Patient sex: M
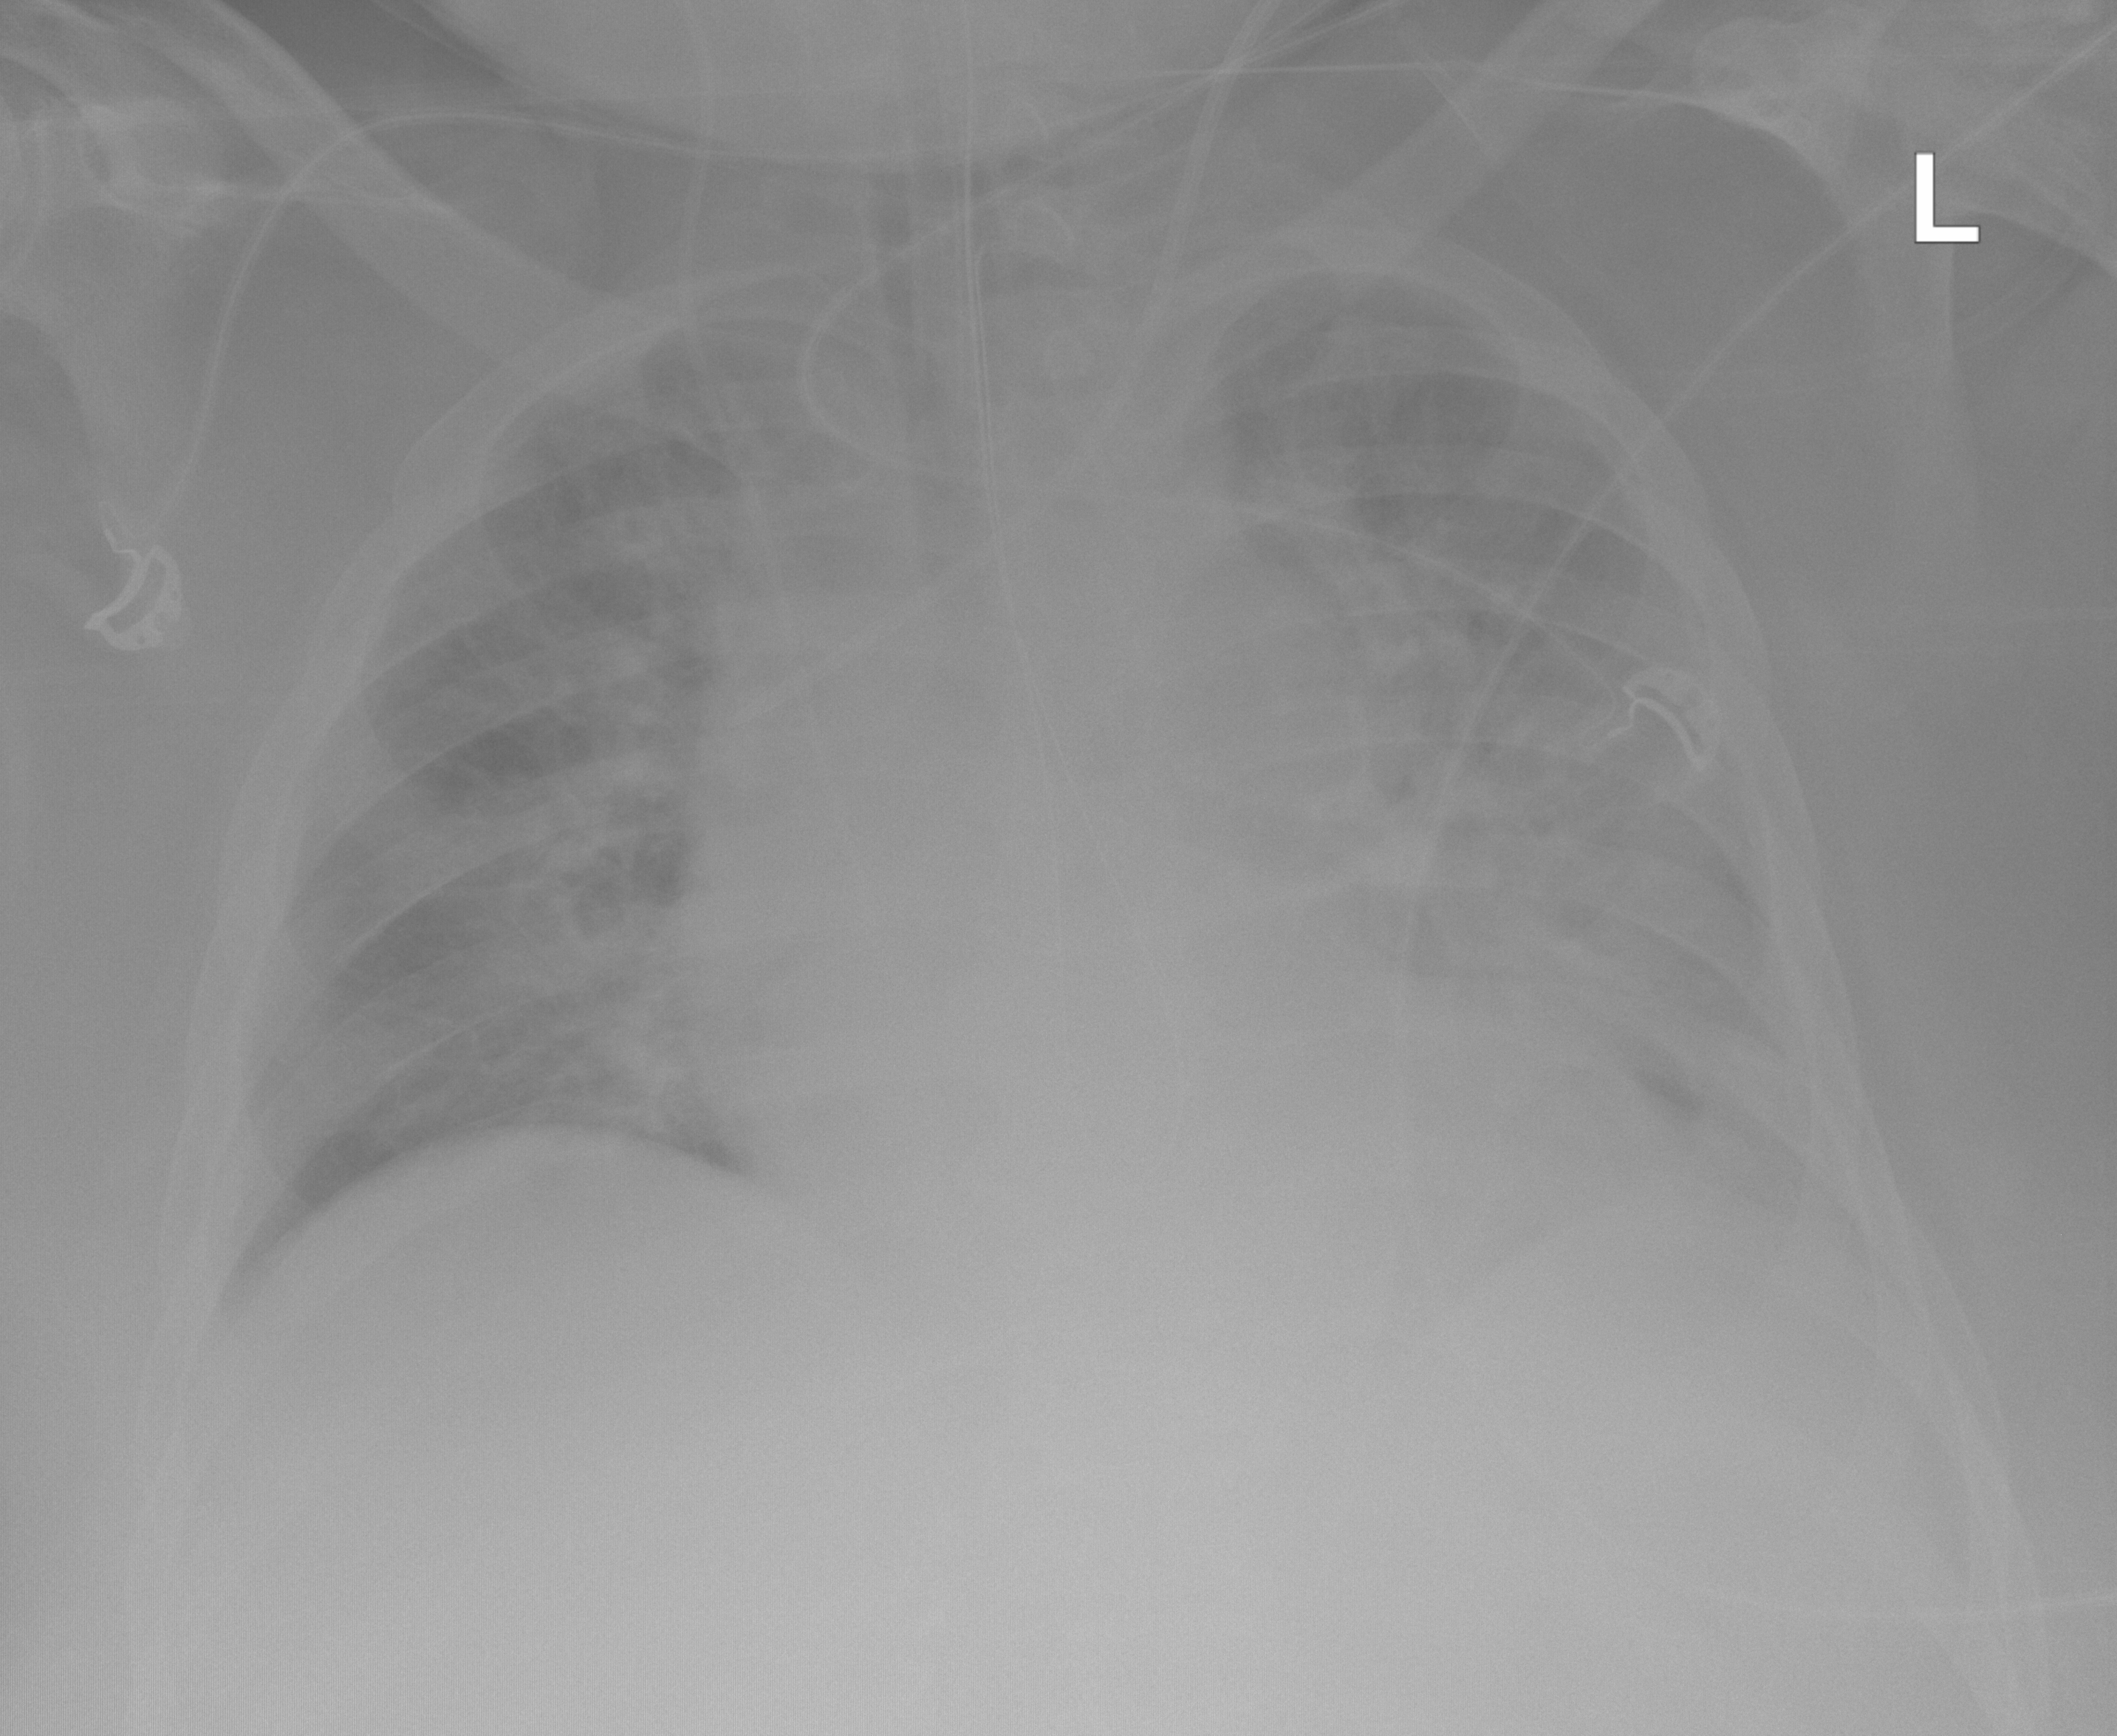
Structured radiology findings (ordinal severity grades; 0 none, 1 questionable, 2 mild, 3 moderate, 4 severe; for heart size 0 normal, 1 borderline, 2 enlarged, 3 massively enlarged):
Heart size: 2
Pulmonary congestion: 1
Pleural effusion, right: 0
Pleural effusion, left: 0
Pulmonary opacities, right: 1
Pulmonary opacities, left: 2
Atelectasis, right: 0
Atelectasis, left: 2